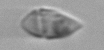
Label: Gyrodinium